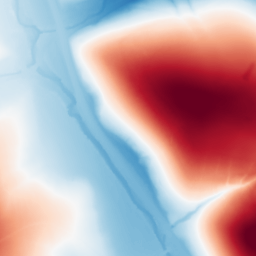
Category: trend_removal
Decomposition family: polynomial_high
Decomposition parameters: degree: 4
Upsampling method: linear_exact
Upsampling parameters: scale: 4
Upsampling scale: 4